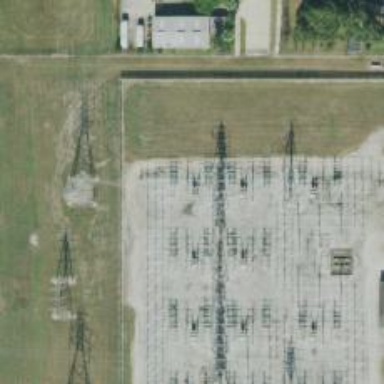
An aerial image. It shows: Switch for power supply.